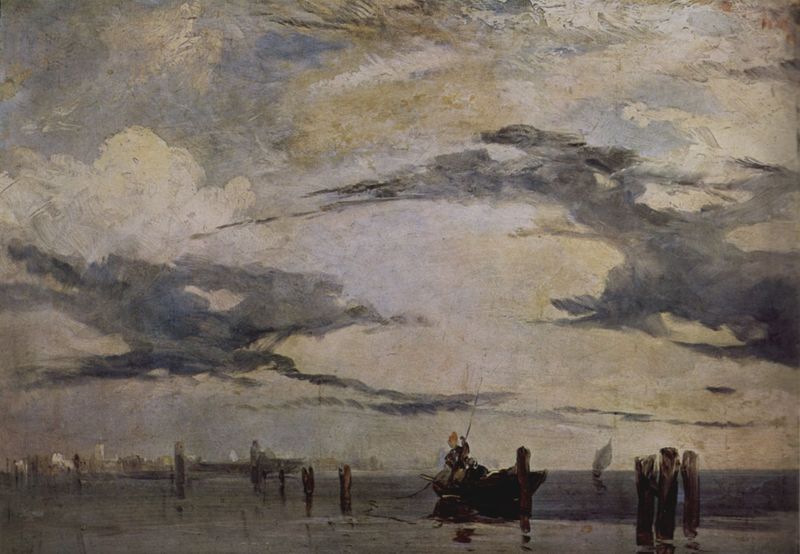
Titel: Die adriatische Küste
Künstler: Richard Parkes Bonington
Standort: Paris
Institution: Musée du Louvre
Schlagwörter: blau, dunkel, gewitter, himmel, mann, meer, schatten, wasser, weiß, wolken, aquarell, baumstämme, fluss, gelb, impressionismus, landschaft, menschen, ocker, sand, see, stadt, ufer, abend, braun, frau, grau, hell, hintergrund, holz, hut, licht, männer, nacht, orange, schwarz, vordergrund, eis, wolke, beige, haube, malerei, mütze, mensch, spiegel, öl, bach, dämmerung, erde, ferne, horizont, kalt, nass, pfähle, spiegelung, weite, wind, kirche, land, england, rosa, boot, boote, kahn, ruder, turm, bewölkt, gischt, küste, ruhig, schiff, schiffe, segel, segelboot, strand, welle, wellen, düster, ort, süden, venedig, fischer, segelschiff, dorf, lila, tag, violett, bug, stille, brandung, constable, flut, möwe, seestück, sturm, stämme, turner, unwetter, wetter, duktus, rudern, bohlen, stimmung, silouette, ozean, pfosten, ortschaft, regen, ebbe, gezeiten, pfahl, kälte, windig, angel, fisch, landschaftsbild, wolkne, fischerei, stange, abenddämmerung, netz, hölzer, schwefelgelb, fische, angler, angeln, fischen, morgengrauen, stempen, staken, feucht, nässe, bötchen, william, trist, nussschale, angelrute, fahrrinne, eer, fischeer, nusschale, pähle, 19. jahrhundert, böötchen, böotchen, anfler